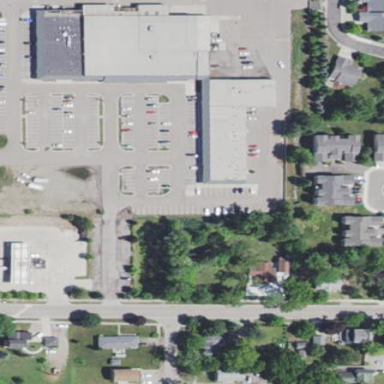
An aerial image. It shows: Retail building.